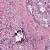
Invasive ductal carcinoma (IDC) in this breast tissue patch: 1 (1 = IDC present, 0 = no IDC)